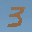
Label: 3